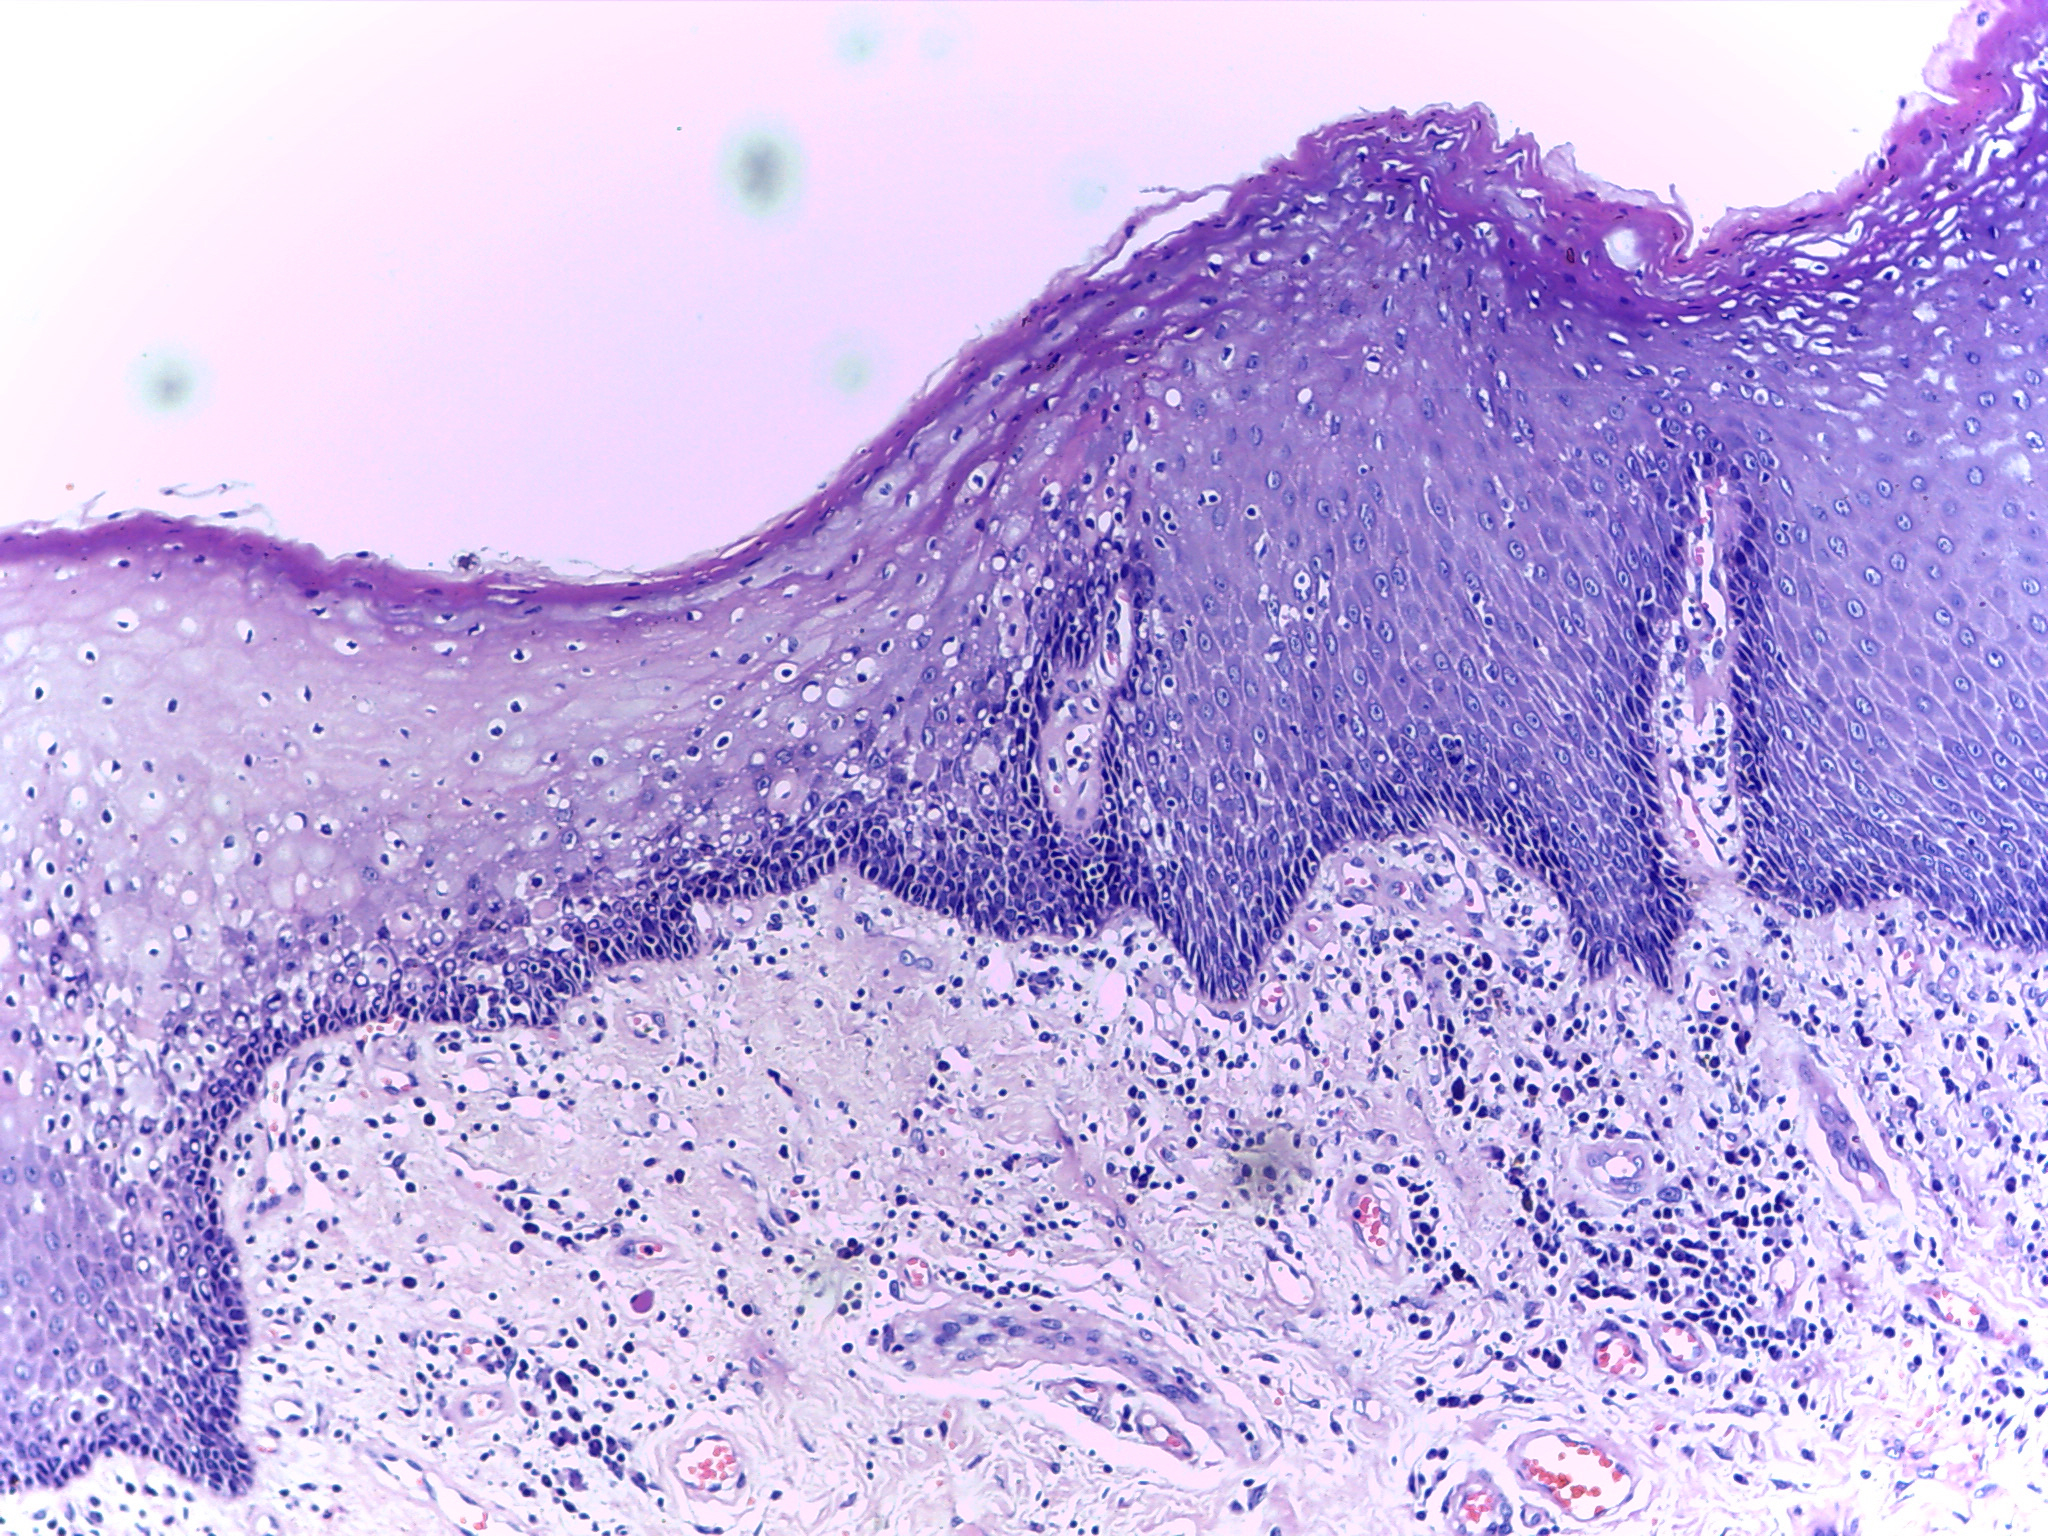
Diagnosis: OSCC